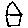
Label: house